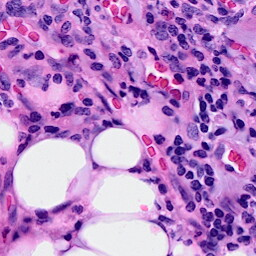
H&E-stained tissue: Breast